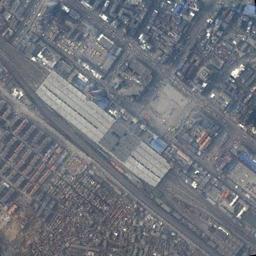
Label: railway_station